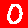
Digit: 0